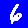
Digit: 6